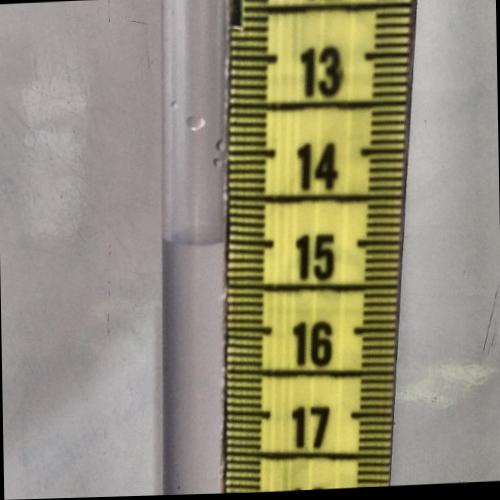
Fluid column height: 15.0 cm